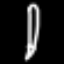
Label: pencil